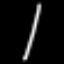
Label: line